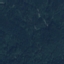
Land use / land cover: Forest